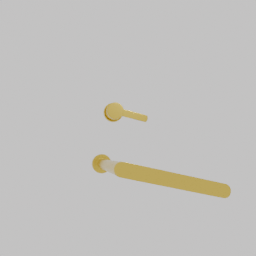
Label: appliances